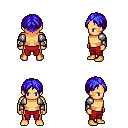
a pixel art fantasy rpg character, male body template, human, tanned skin, steel arm armor, red pants, blue parted hairstyle, four views (front, back, left, right), 2x2 character sprite sheet, small pixel art, hard edges, no anti-aliasing